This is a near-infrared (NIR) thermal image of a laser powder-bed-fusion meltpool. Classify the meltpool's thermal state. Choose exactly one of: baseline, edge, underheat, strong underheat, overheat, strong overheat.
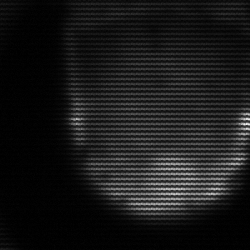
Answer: edge